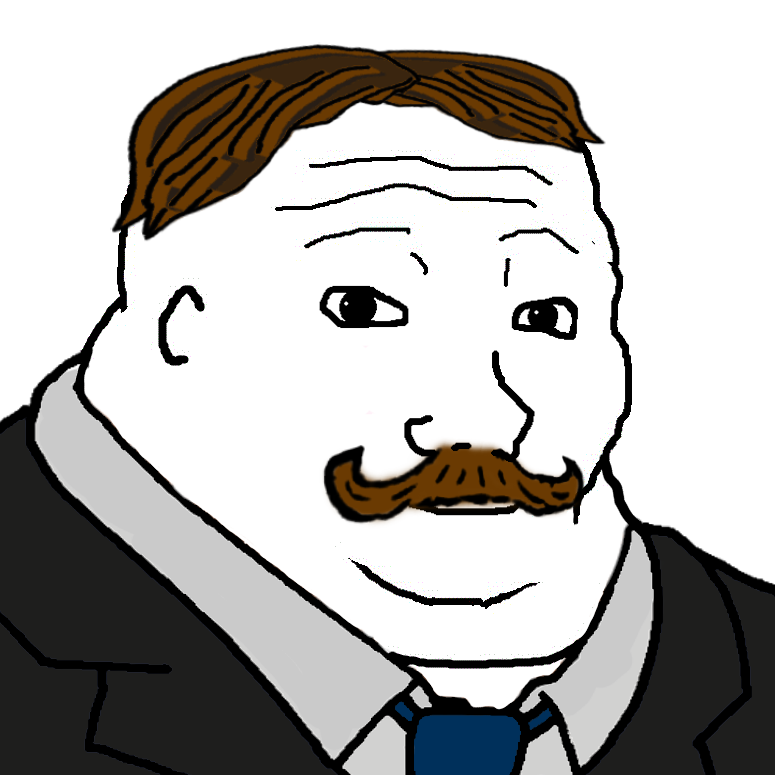
Label: 5_Blobjak